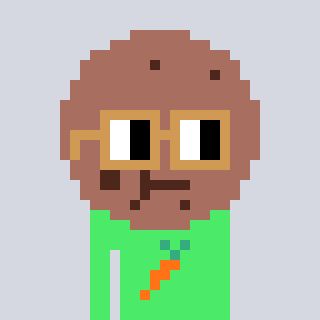
a pixel art character with square brown glasses, a cookie-shaped head and a teal-colored body on a cool background